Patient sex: M
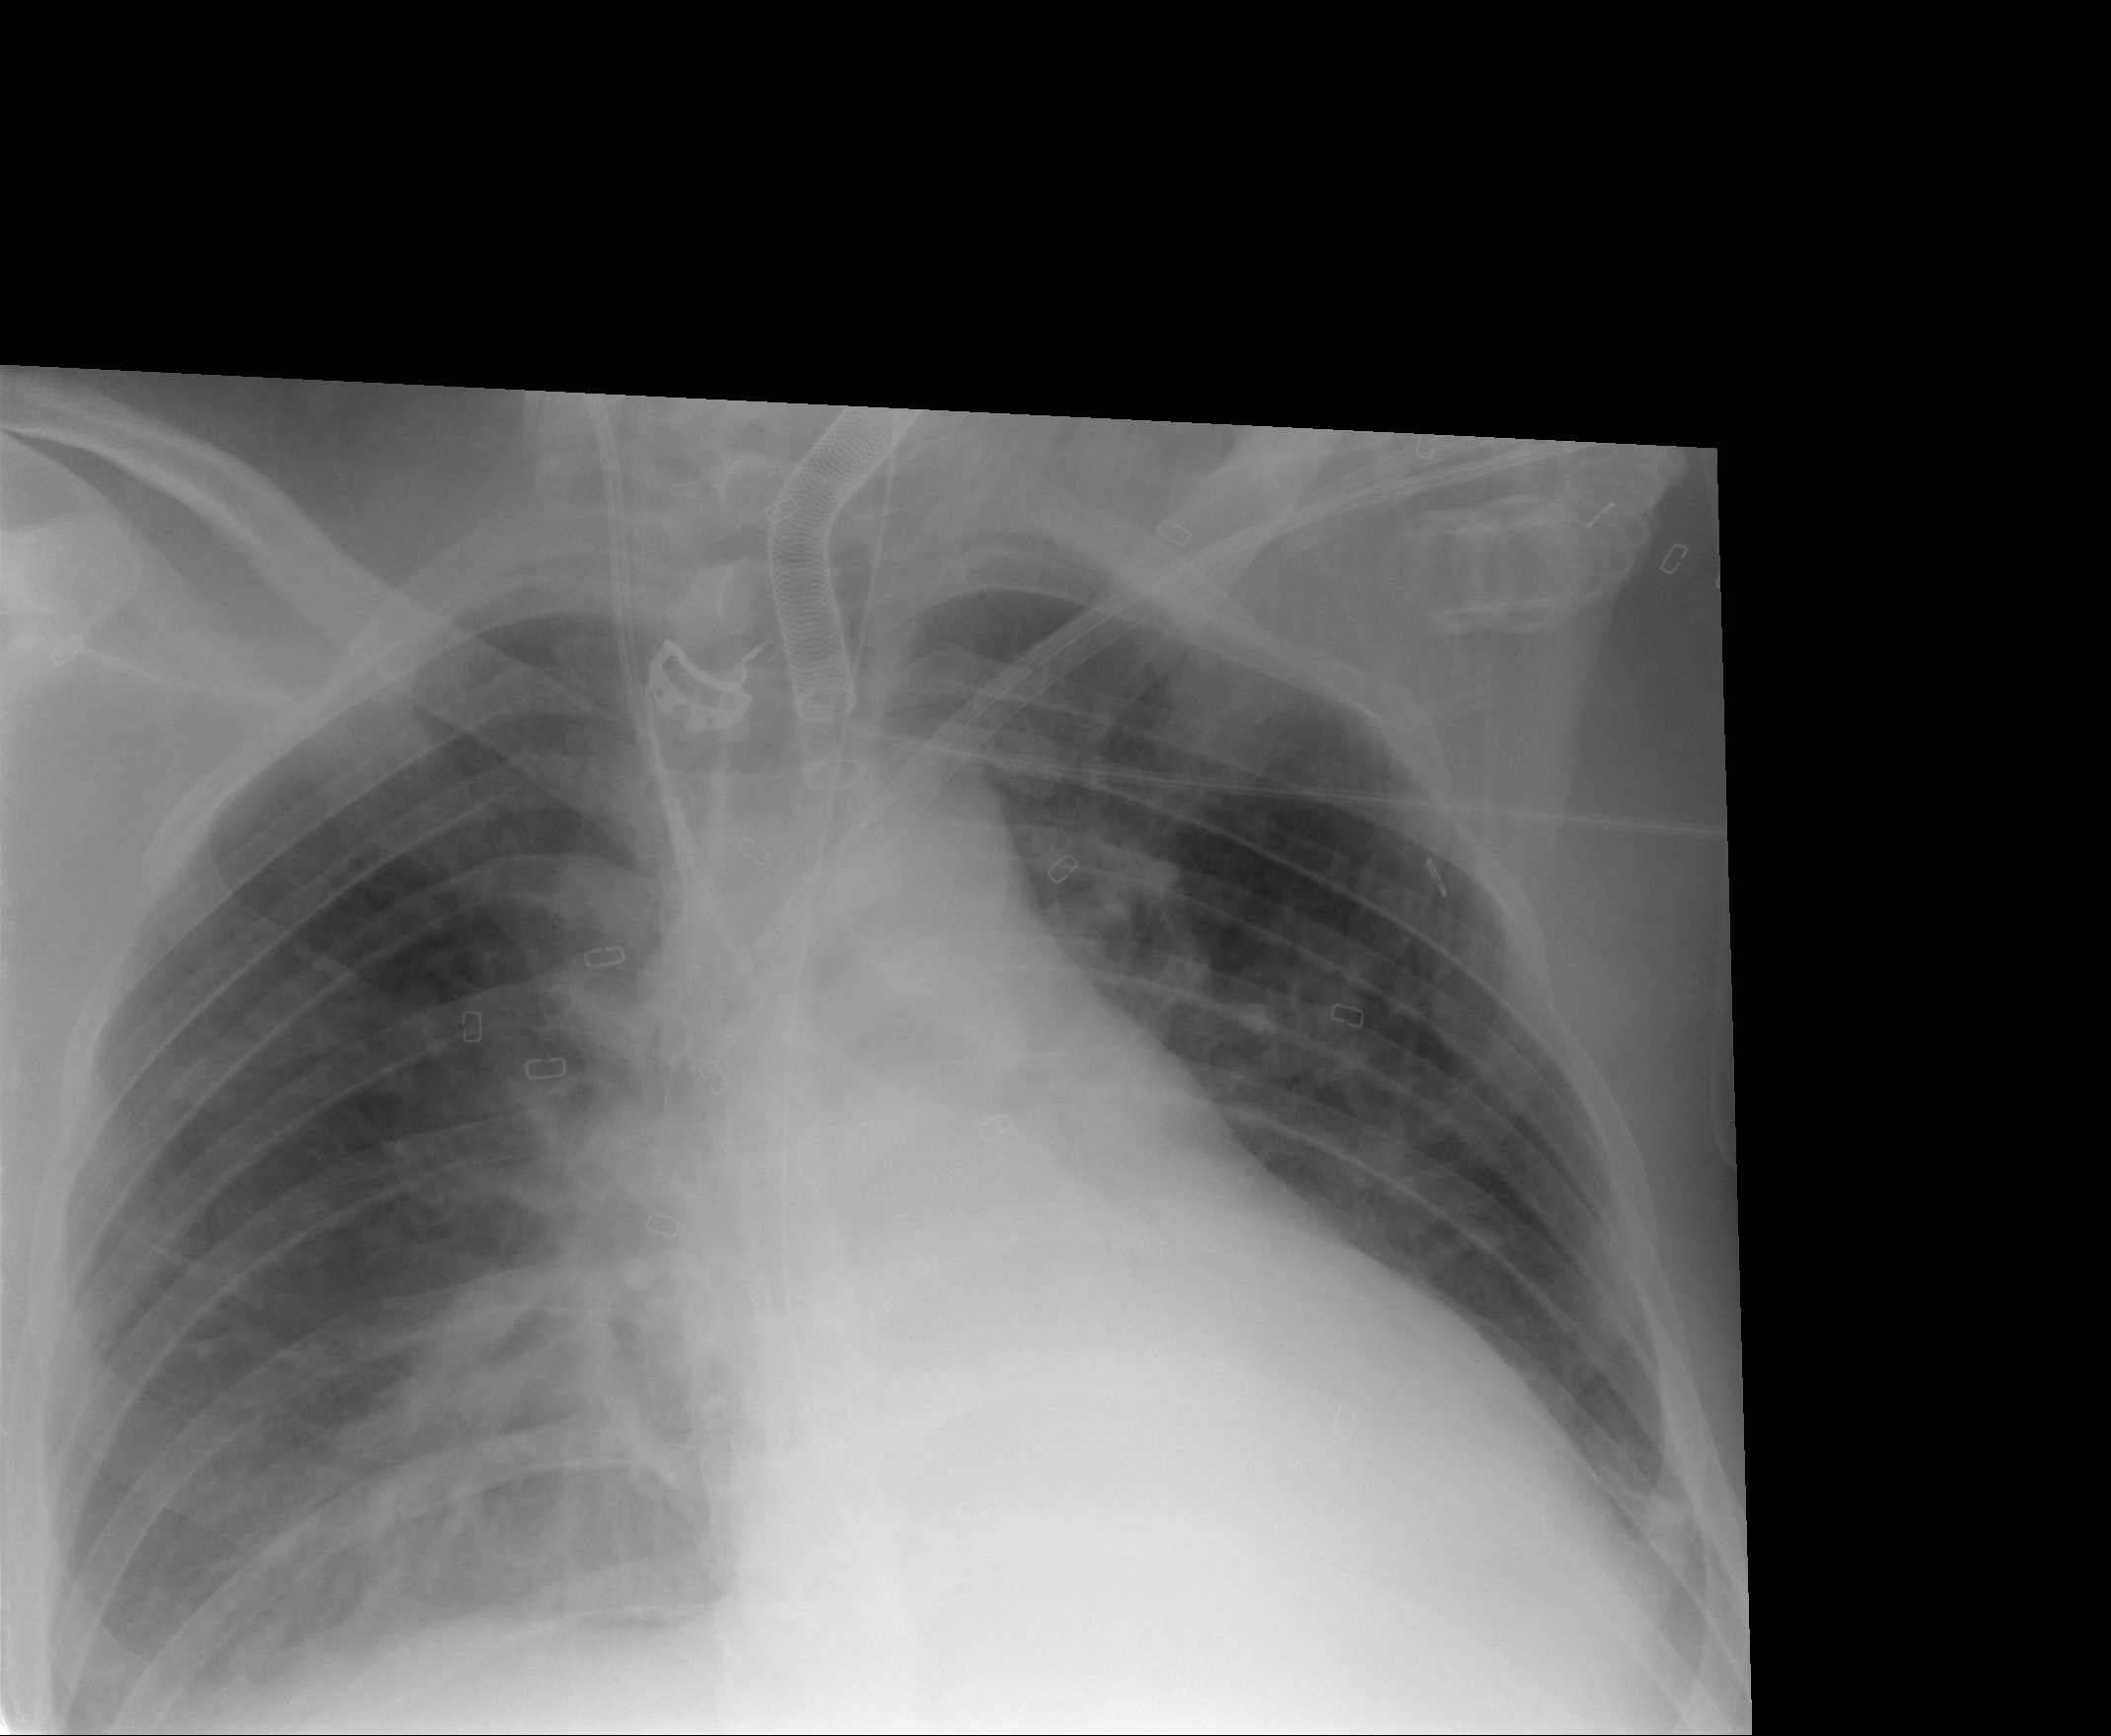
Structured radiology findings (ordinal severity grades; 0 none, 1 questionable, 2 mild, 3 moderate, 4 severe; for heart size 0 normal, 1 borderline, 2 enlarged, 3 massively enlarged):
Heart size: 0
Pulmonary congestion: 0
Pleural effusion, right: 0
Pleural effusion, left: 0
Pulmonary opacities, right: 1
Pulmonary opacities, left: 0
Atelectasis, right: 2
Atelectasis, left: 0